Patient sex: M
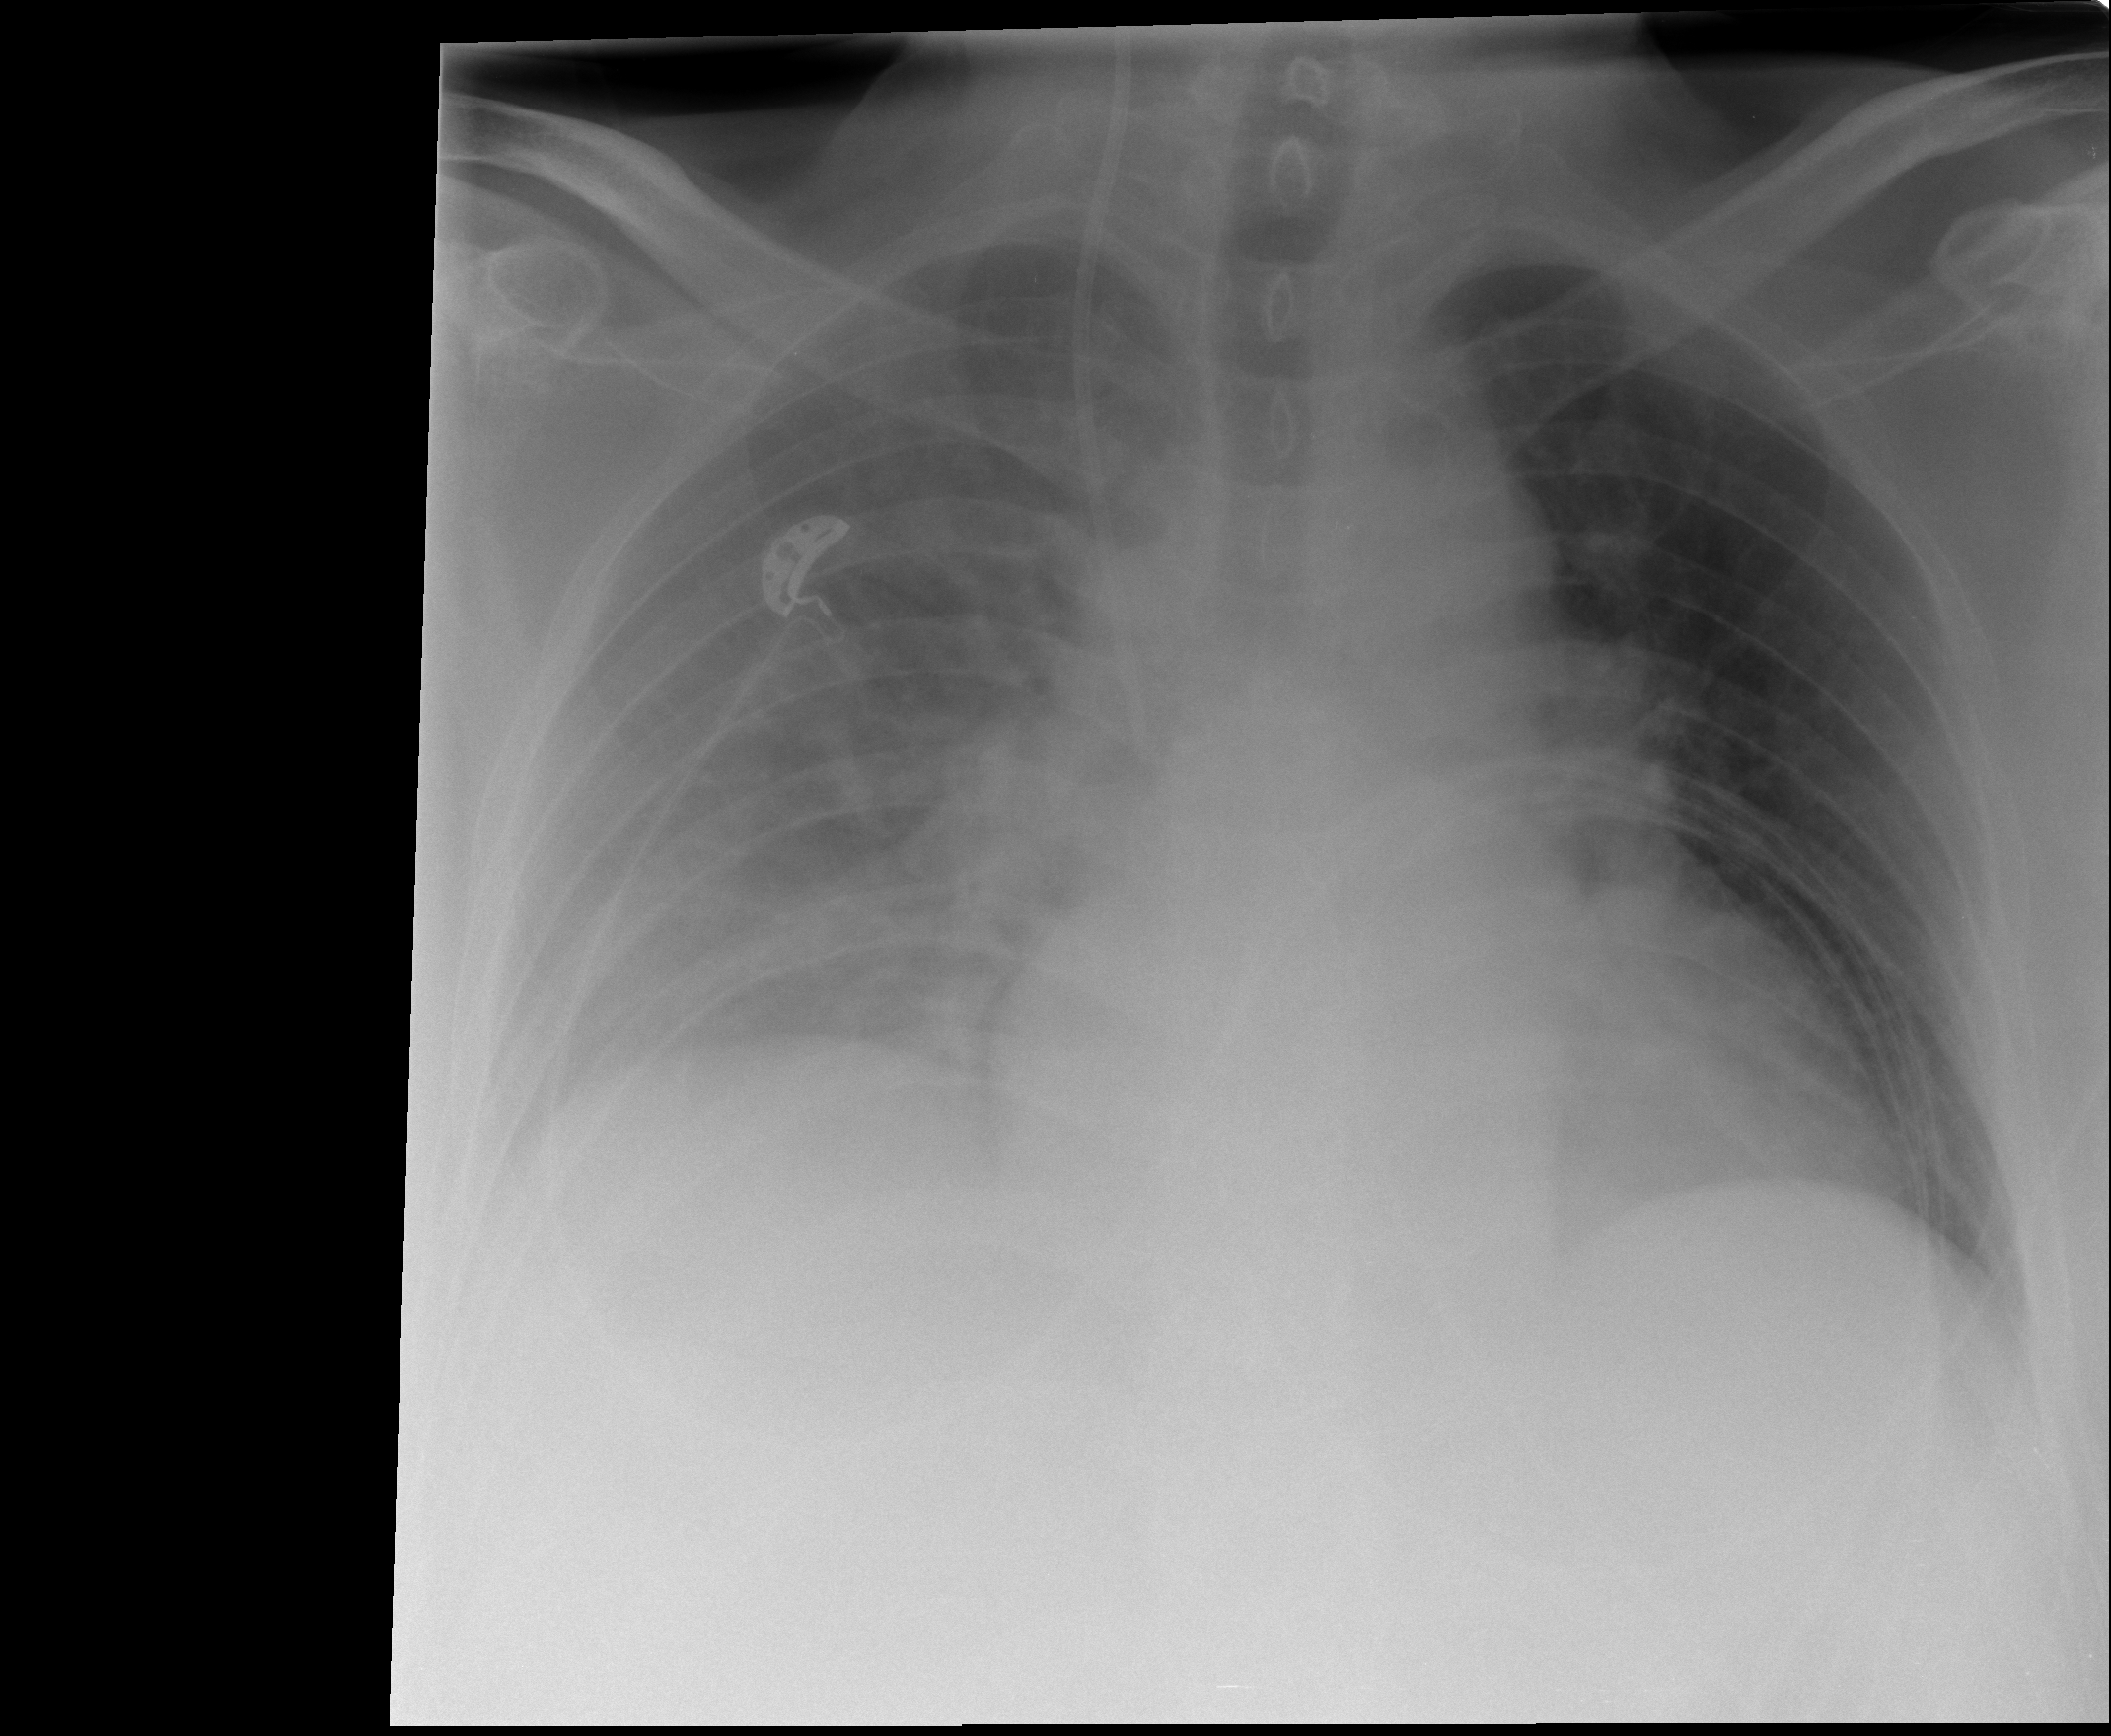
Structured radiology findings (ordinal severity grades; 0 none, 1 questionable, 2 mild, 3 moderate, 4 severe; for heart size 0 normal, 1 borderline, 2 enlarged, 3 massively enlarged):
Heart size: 2
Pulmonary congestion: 0
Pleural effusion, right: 3
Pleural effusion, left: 0
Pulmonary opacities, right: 0
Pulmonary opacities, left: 0
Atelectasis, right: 2
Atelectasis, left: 0